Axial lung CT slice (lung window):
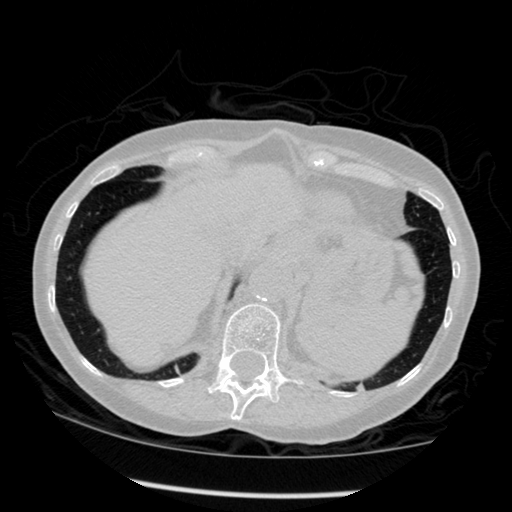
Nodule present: no